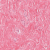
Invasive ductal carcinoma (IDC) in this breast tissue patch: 0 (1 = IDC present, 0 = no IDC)